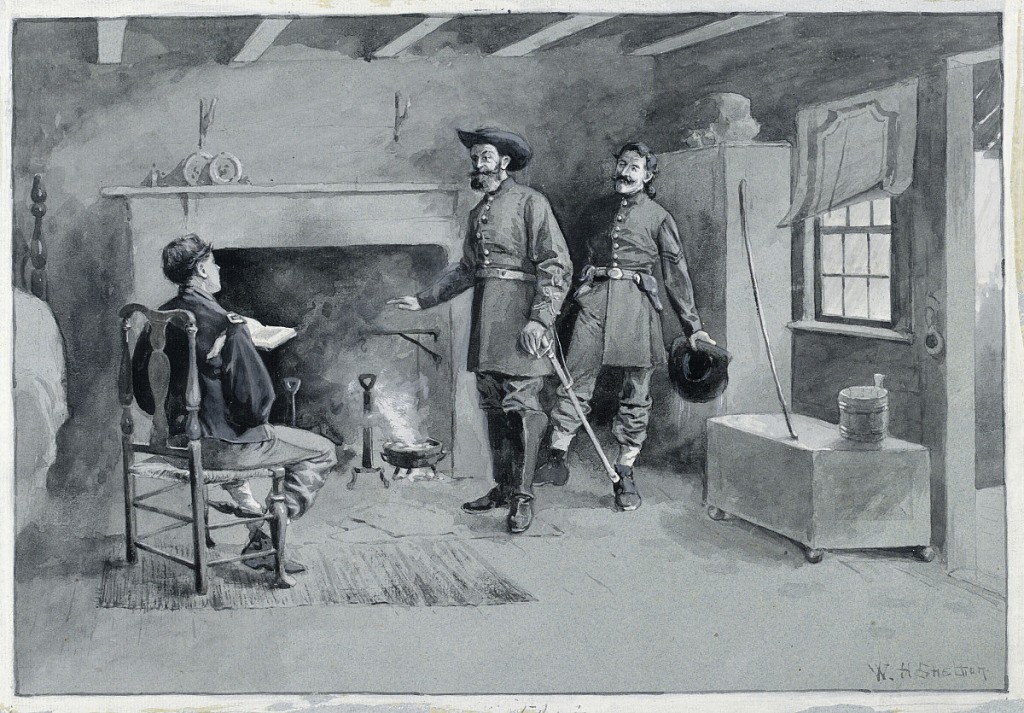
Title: Surprised at Mrs. Kitchen's
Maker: William Henry Sheldon, American, 1840 - 1932
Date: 1890
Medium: Watercolor and white gouache on grey paper
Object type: Drawing
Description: Two men in uniform, standing in front of a fireplace, speak to a third, seated, with his back toward the viewer.